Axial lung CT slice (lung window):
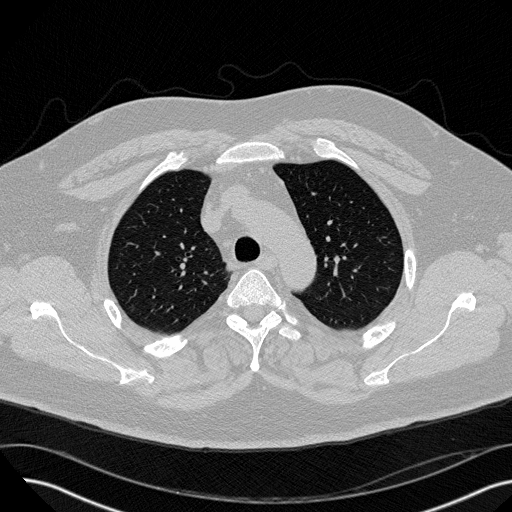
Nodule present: no